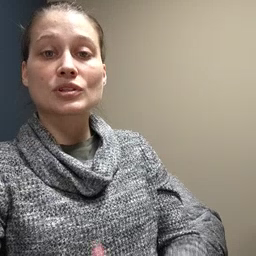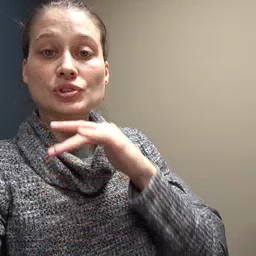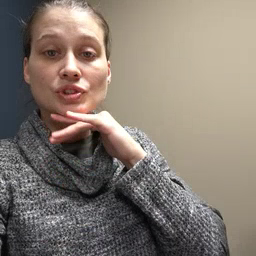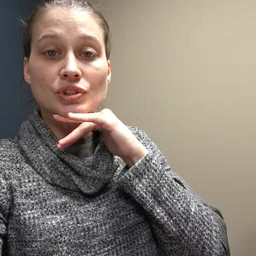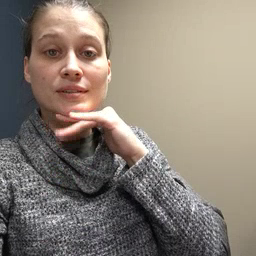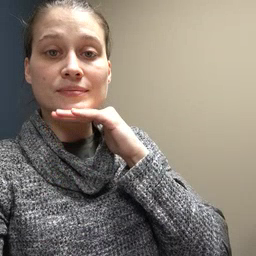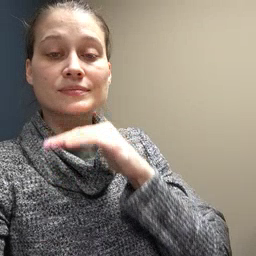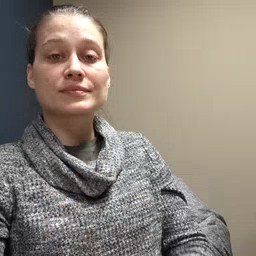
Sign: dirty